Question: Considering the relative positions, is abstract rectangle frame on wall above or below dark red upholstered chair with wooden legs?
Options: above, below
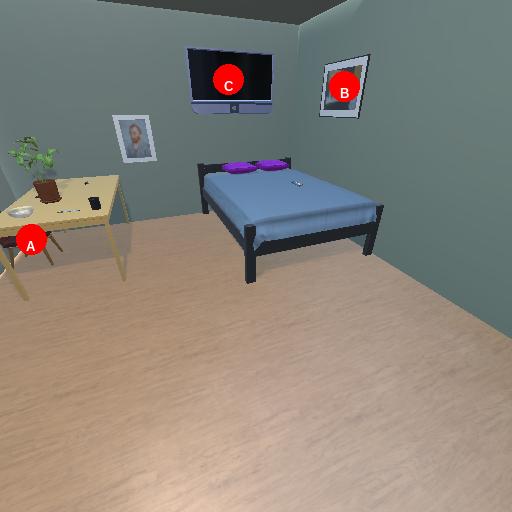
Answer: above